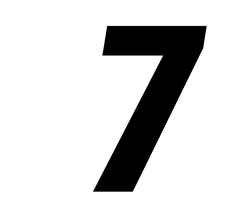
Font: Roboto-Italic_Condensed_Black_Italic